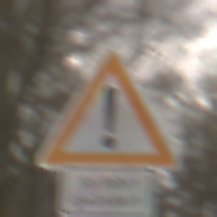
Verkehrszeichen: Gefahrenstelle
Zusatzzeichen unten: HinweisGeaenderteVorfahrtVerkehrsfuehrungVerkehrsregelung1
Umgebung: Outdoor, Nature
Tageszeit: Midday
Wetter: Overcast
Licht: Natural
Jahreszeit: NotSpecified
Kontrast: LowContrast